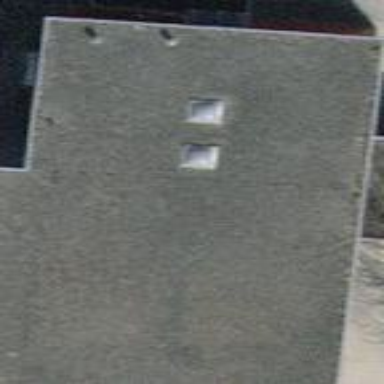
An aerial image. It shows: Building with flat roof.